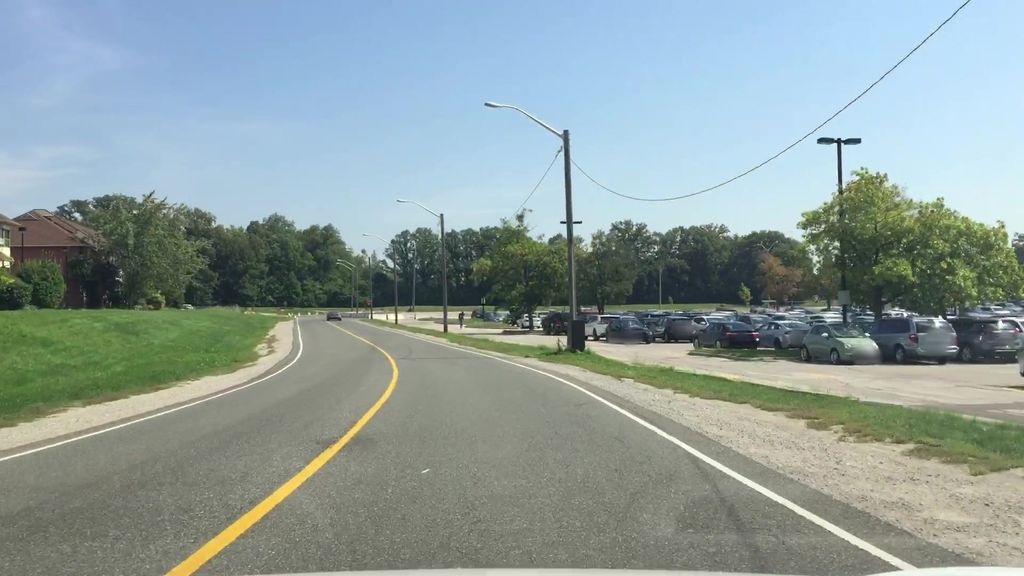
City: toronto